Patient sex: M
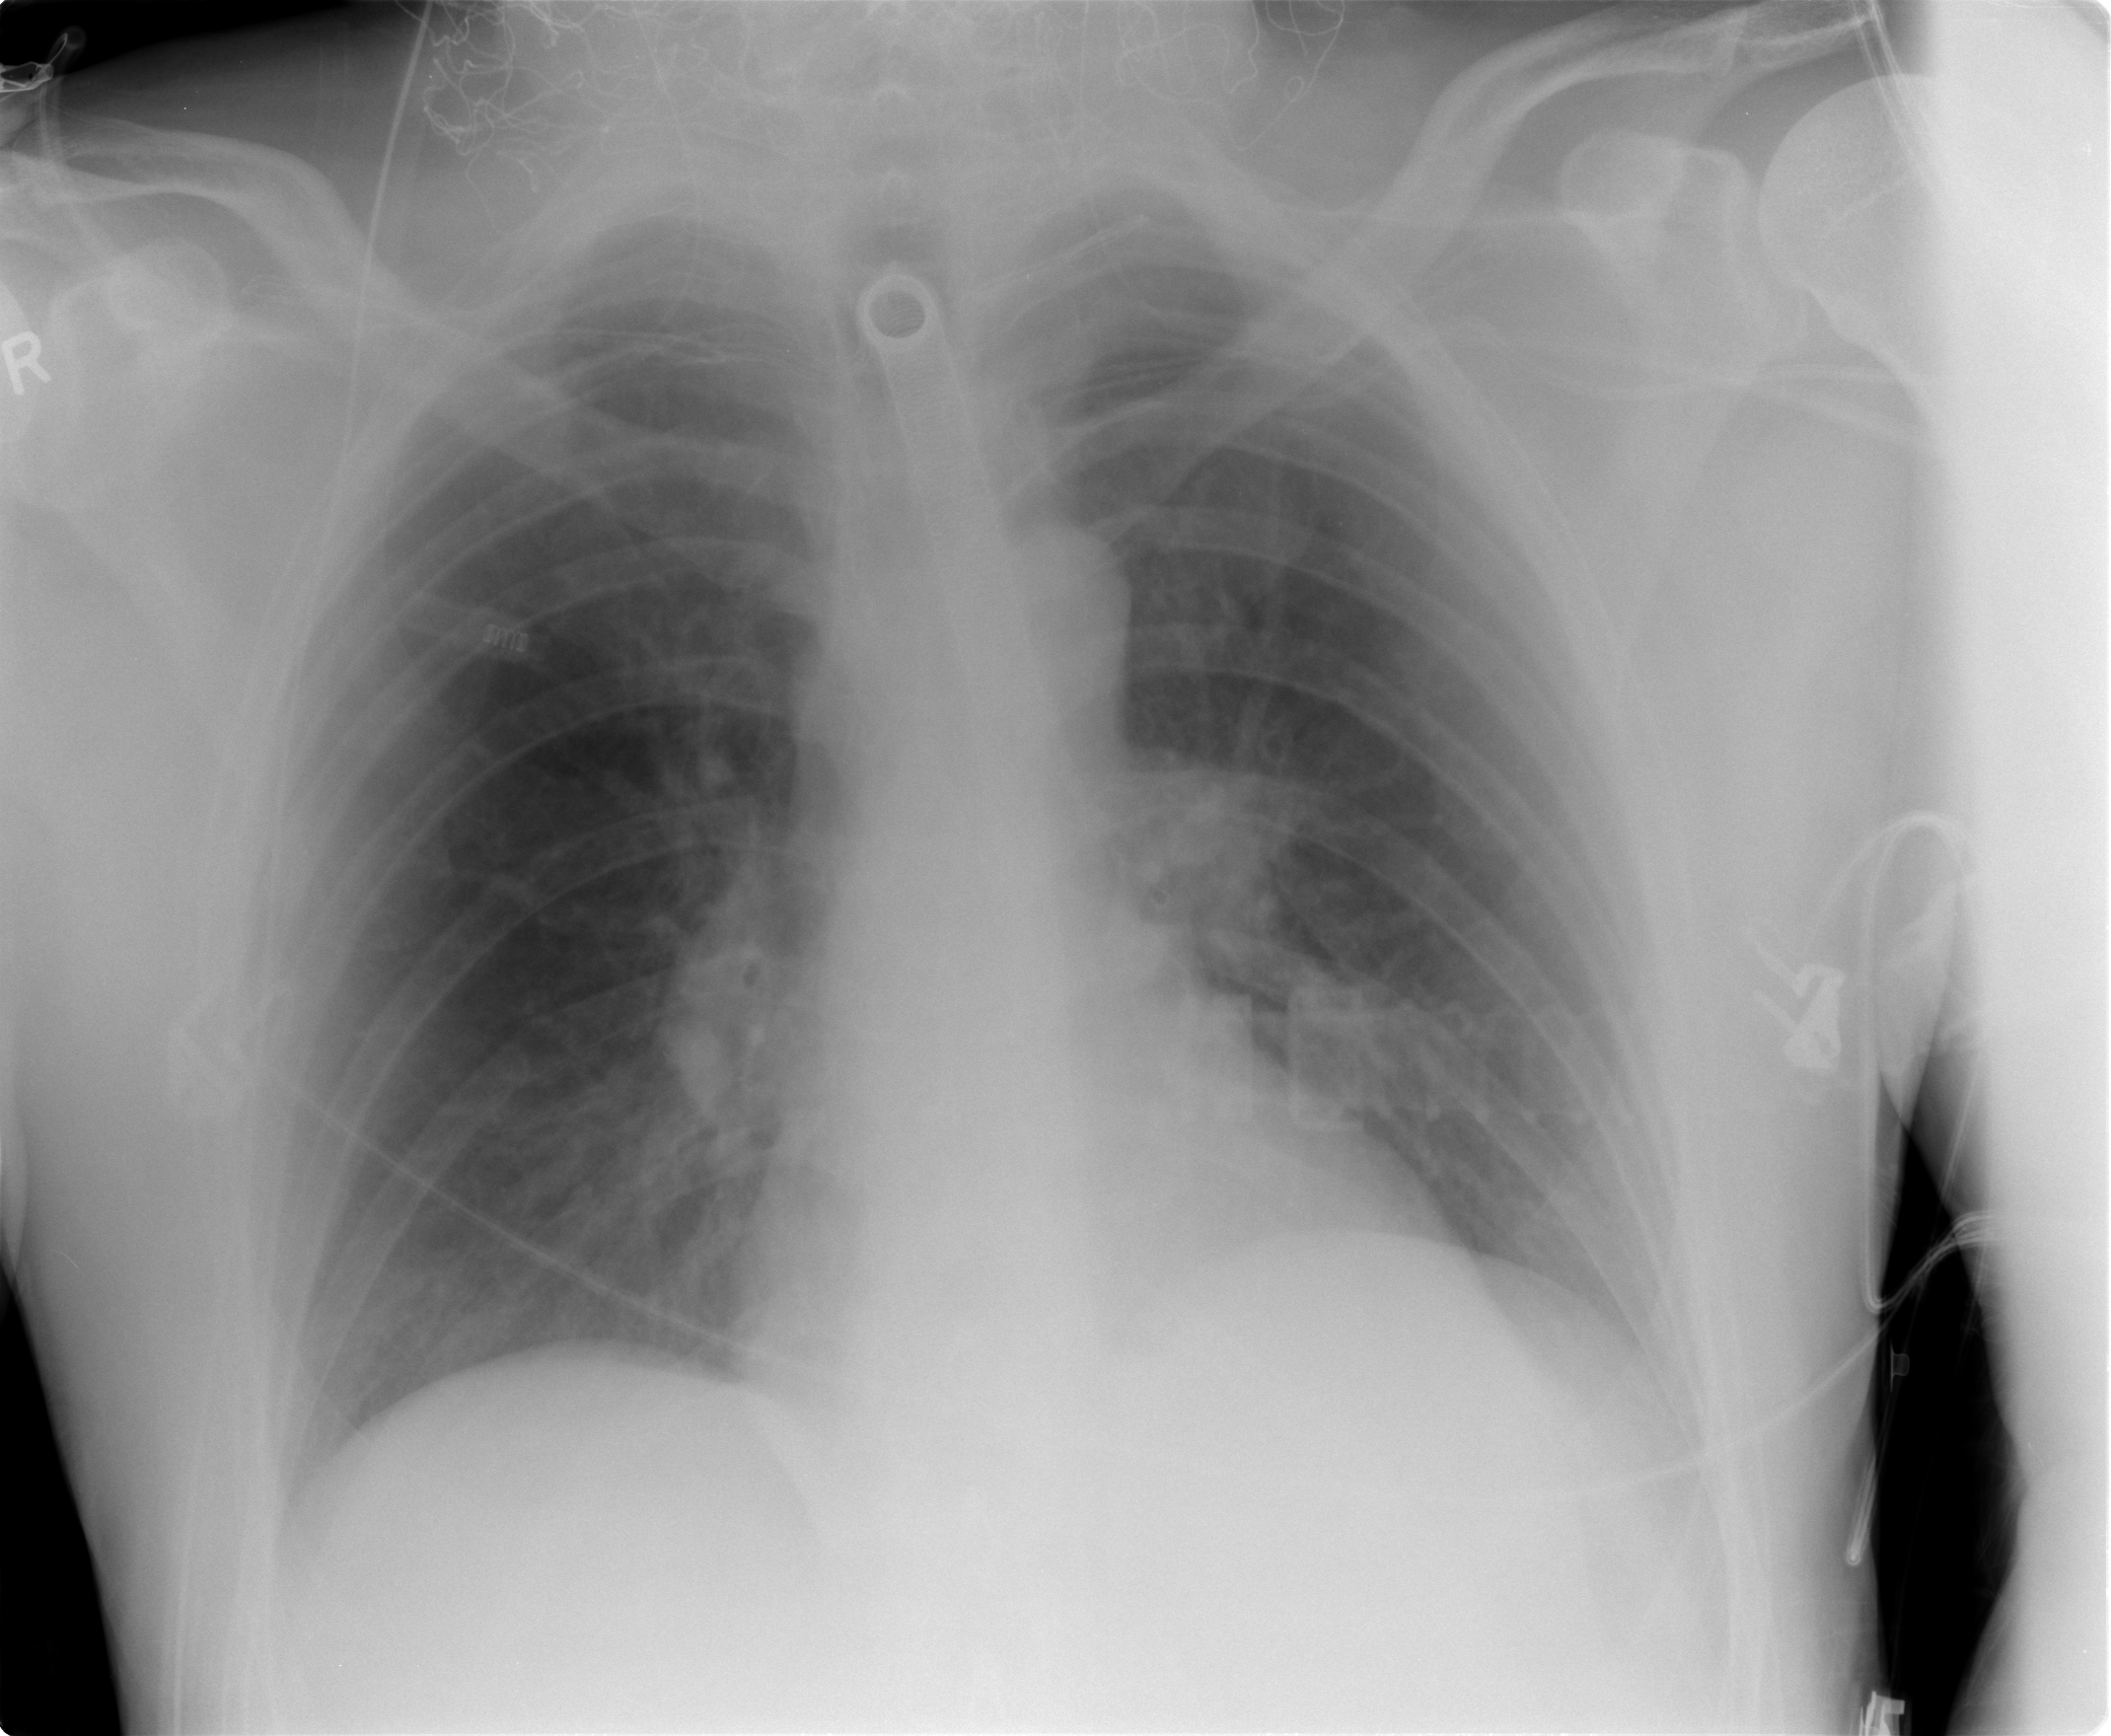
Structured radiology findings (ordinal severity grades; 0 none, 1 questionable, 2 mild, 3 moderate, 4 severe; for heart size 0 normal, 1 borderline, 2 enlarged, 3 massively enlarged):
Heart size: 1
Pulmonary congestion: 1
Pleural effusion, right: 0
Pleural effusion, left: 1
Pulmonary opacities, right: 0
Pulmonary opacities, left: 0
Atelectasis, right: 0
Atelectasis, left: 0